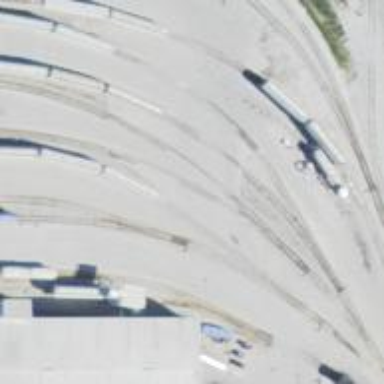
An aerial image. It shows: Rail spur service.